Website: apple
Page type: address-validator
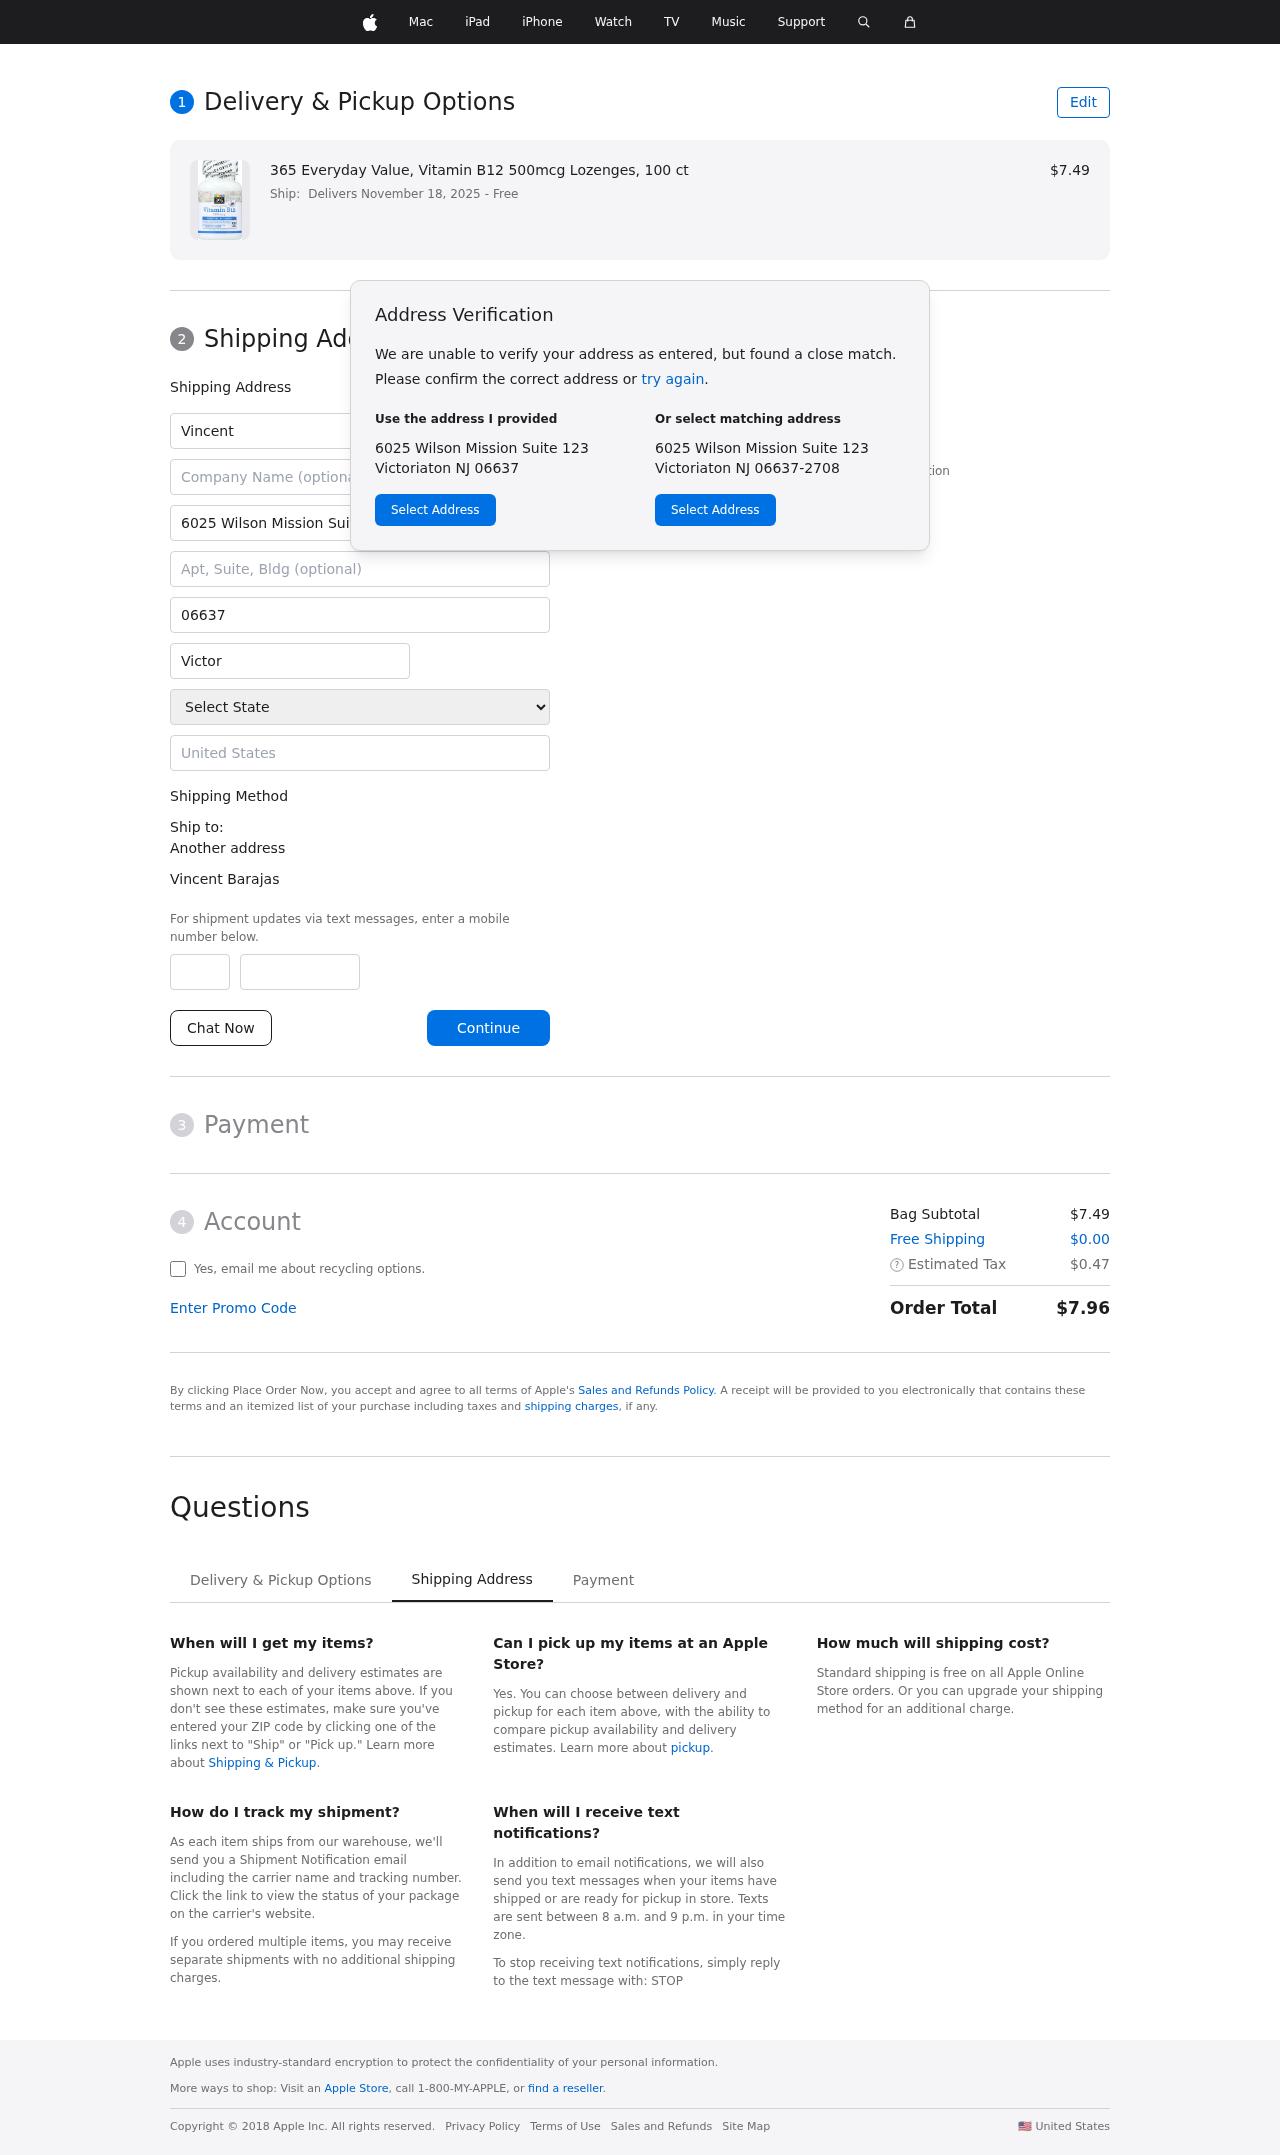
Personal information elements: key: PII_CITY
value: Victoriaton
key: PII_COUNTRY
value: United States
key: PII_FIRSTNAME
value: Vincent
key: PII_FULLNAME
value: Vincent Barajas
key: PII_LASTNAME
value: Barajas
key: PII_PHONE_AREA
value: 919
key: PII_PHONE_SUFFIX
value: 5247
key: PII_POSTCODE
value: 06637
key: PII_STATE
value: New Jersey
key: PII_STREET
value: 6025 Wilson Mission Suite 123
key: PII_CITY_STATE_ZIP
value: Victoriaton NJ 06637
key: PII_STATE_ABBR
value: NJ
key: PII_POSTCODE_FULL
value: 06637
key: PII_POSTCODE_NUMERIC
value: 6637
Product elements: key: PRODUCT1_NAME
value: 365 Everyday Value, Vitamin B12 500mcg Lozenges, 100 ct
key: PRODUCT1_PRICE
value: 7.49
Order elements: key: ORDER_DELIVERY_DATE
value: Delivers November 18, 2025
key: ORDER_SUBTOTAL
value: $7.49
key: ORDER_SHIPPING_COST
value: $0.00
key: ORDER_TAX
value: $0.47
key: ORDER_TOTAL
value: $7.96